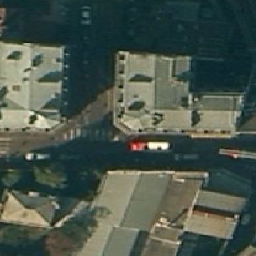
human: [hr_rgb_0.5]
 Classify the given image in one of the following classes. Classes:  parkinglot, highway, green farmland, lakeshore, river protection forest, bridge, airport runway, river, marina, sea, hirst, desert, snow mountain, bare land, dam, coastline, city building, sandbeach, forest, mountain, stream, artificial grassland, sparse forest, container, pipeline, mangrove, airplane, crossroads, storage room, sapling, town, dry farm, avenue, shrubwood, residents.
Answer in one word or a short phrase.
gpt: city building